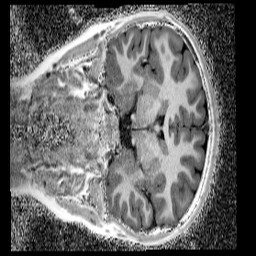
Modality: UNIT1_denoised
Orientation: coronal
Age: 9
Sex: female
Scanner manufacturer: siemens
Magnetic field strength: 3 T
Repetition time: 4 s
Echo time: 0.00299 s